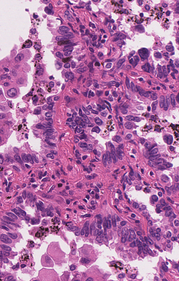
Tumor epithelial tissue: yes
Tumor-associated stroma tissue: yes
Normal tissue: no